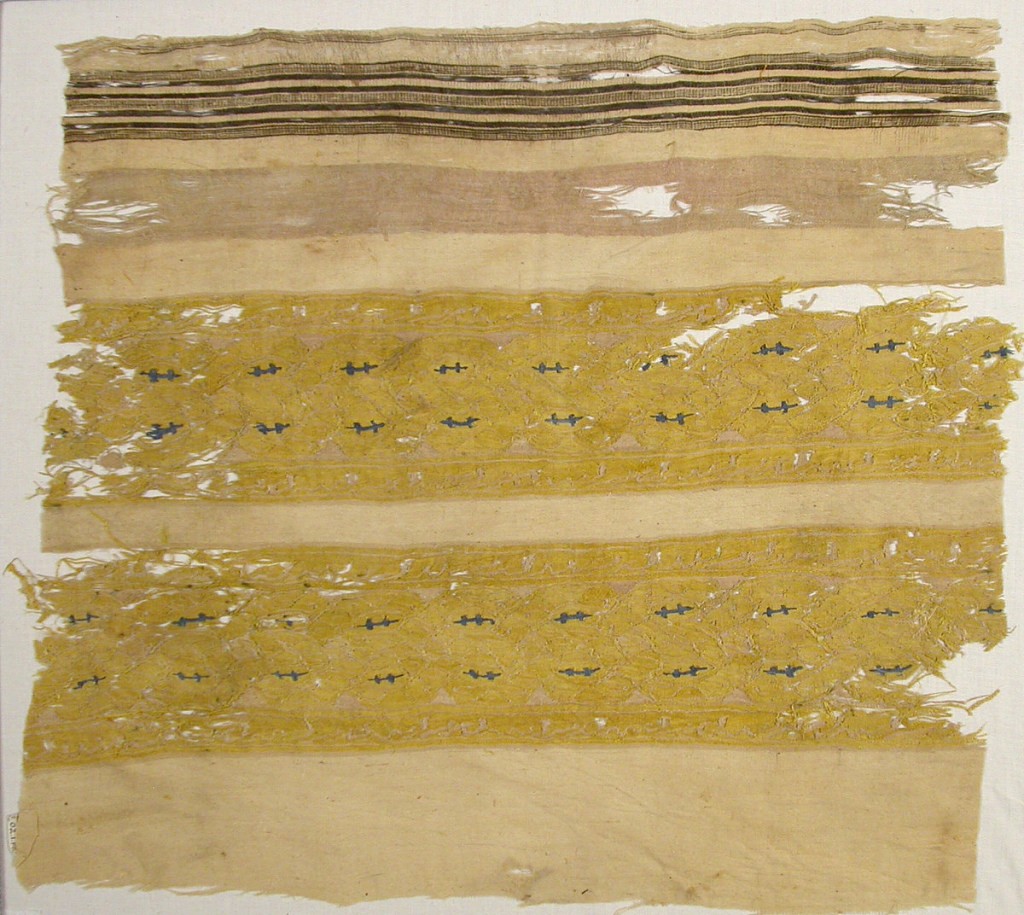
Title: Fragment
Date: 10th–12th century
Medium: silk tapestry, linen foundation Technique: slit tapestry in plain weave foundation
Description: Two broad bands of slit tapestry with small dagger-like motifs in plain weave.